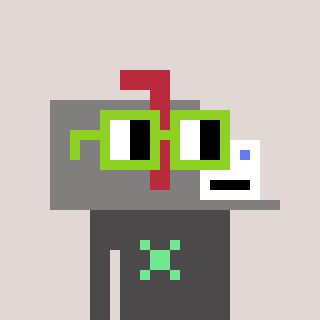
a pixel art character with square light green glasses, a mailbox-shaped head and a grayscale-colored body on a warm background